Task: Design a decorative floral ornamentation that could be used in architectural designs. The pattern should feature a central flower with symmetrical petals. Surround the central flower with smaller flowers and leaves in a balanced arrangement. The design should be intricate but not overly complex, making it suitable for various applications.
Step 524:
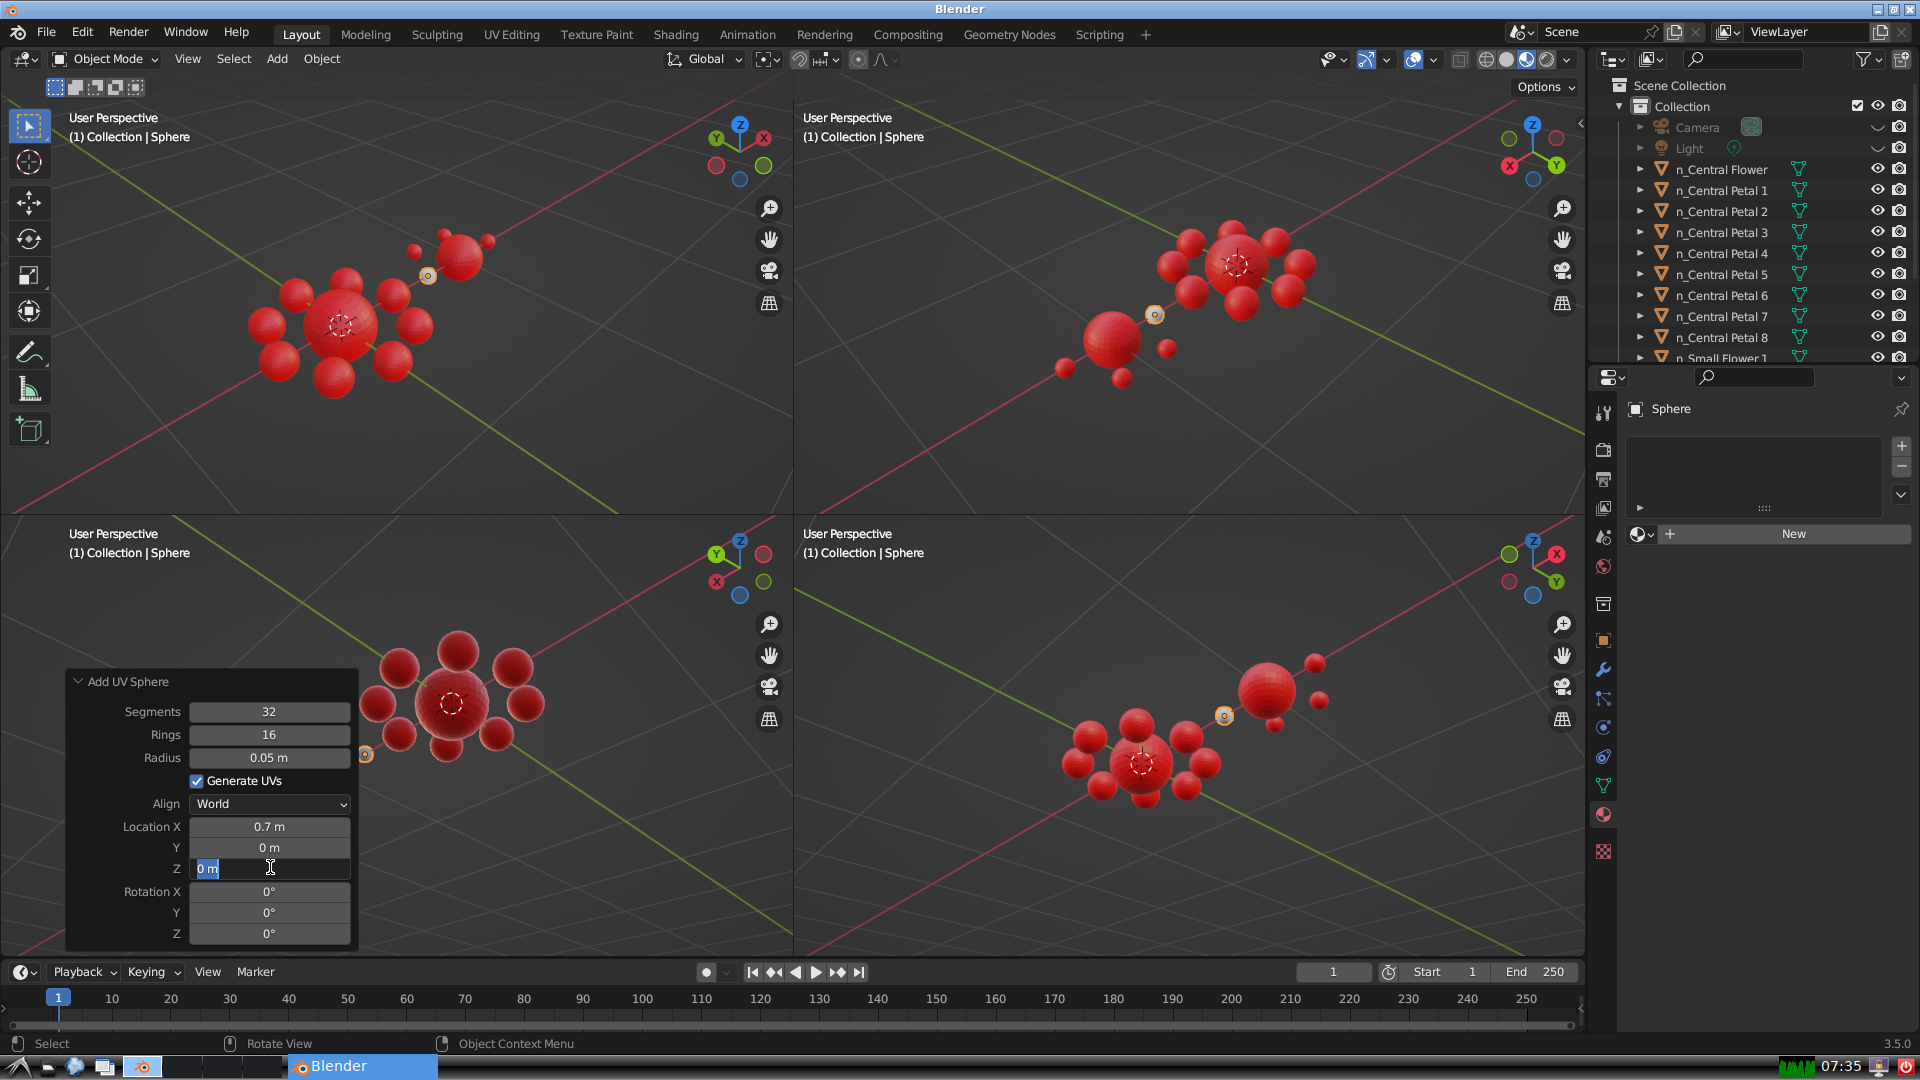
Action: input_text: 0.0